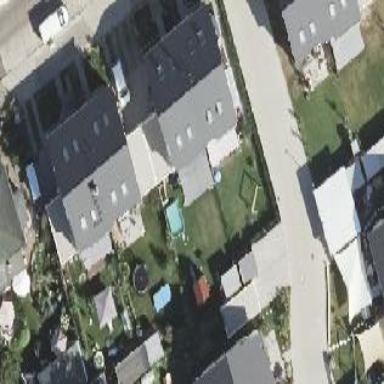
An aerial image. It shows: Semidetached house.